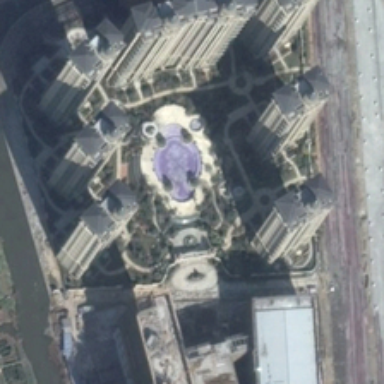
Some tall building in a commercial area are between a river and a road .